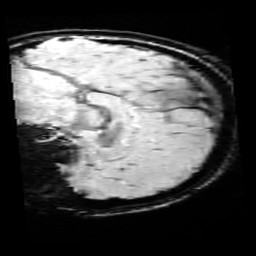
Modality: SWI
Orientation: sagittal
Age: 12
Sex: female
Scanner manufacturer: siemens
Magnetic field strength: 3 T
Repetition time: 0.027 s
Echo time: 0.02 s